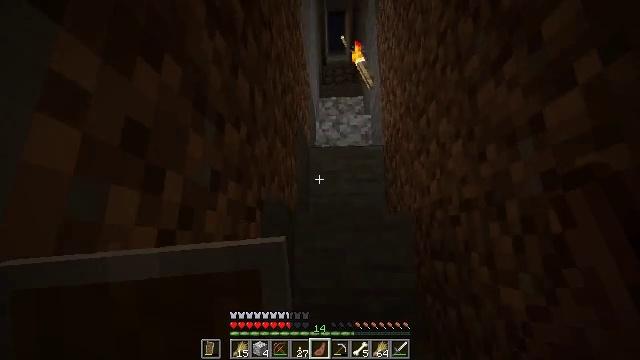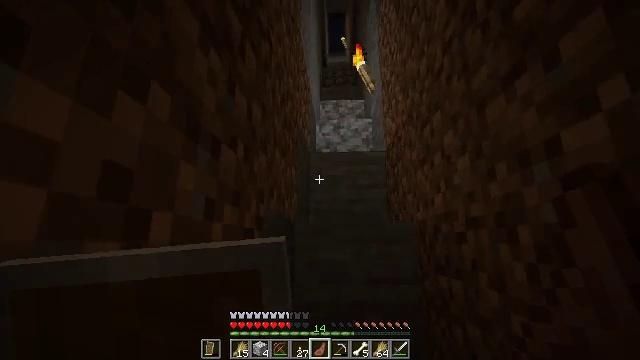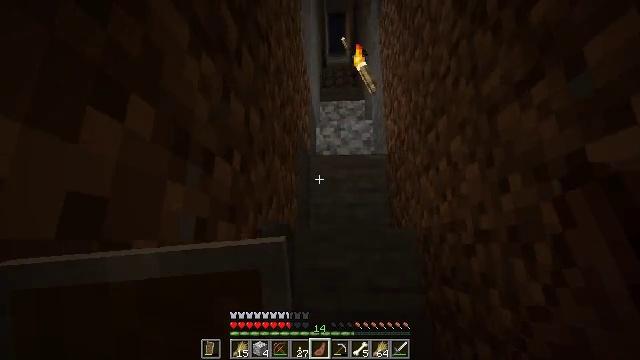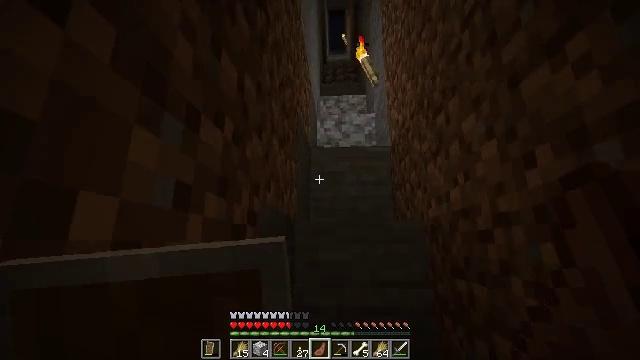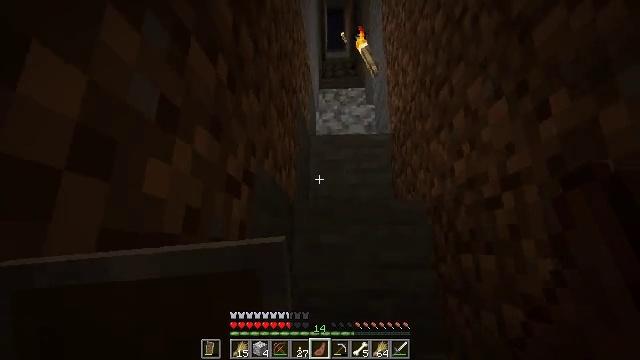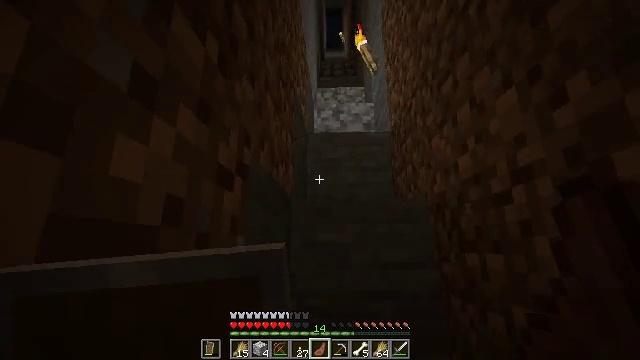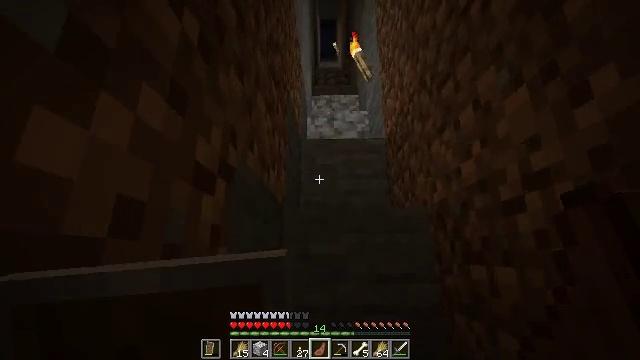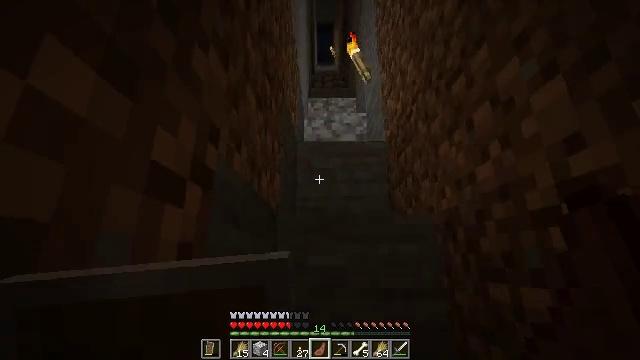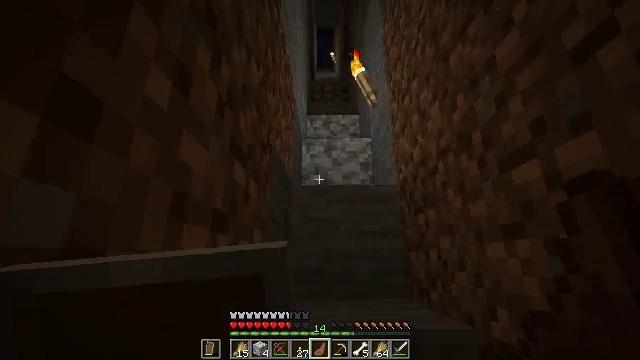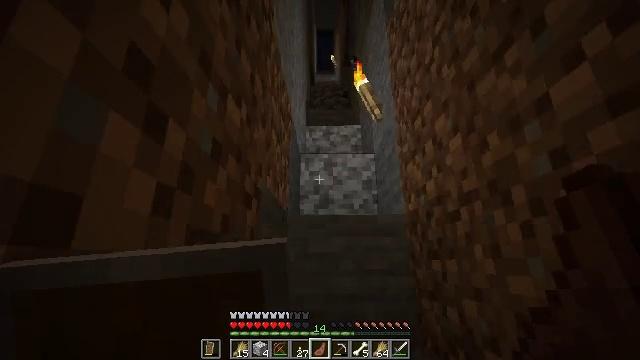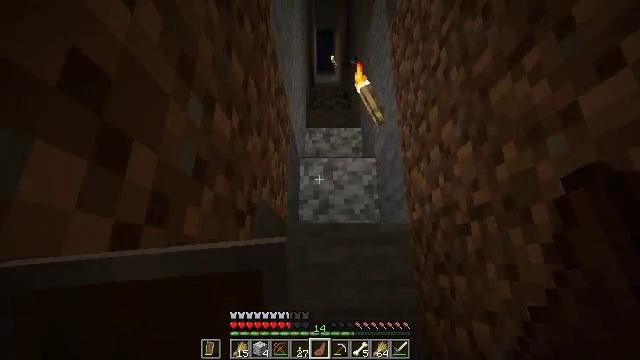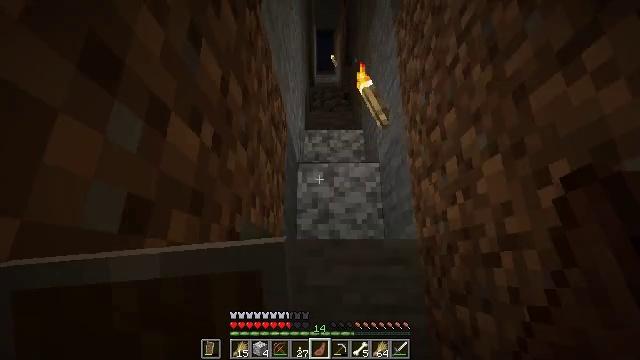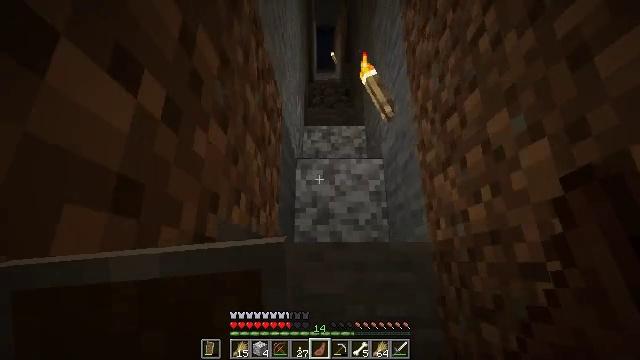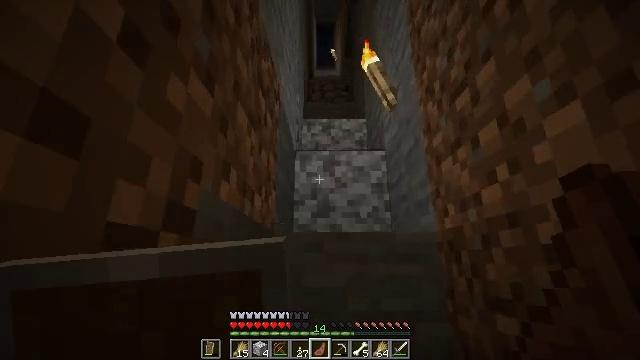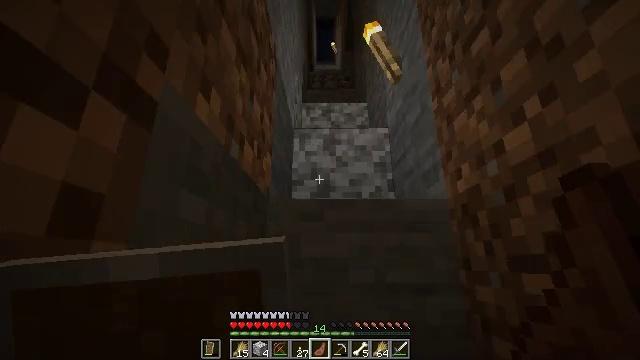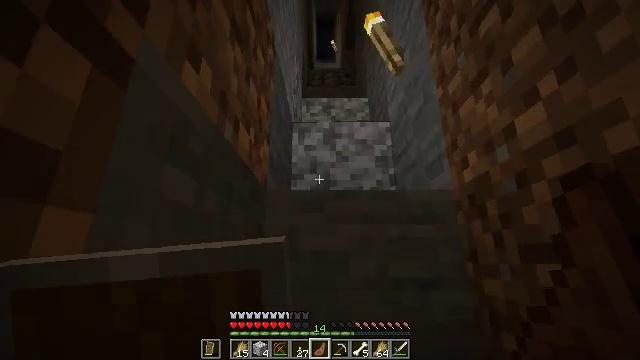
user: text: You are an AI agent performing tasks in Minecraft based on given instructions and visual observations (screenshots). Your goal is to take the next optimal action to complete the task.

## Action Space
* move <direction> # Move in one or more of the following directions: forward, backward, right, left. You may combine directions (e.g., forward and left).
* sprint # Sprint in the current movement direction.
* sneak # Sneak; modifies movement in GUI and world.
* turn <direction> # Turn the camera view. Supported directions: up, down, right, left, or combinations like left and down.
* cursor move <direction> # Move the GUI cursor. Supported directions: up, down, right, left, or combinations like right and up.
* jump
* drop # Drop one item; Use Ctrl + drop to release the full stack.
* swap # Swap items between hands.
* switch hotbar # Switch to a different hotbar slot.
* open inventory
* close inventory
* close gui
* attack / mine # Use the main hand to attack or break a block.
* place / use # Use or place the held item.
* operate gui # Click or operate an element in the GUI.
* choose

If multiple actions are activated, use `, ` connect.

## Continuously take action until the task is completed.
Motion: motion action
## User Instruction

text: Smelt gold ore into a gold ingot.
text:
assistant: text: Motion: move forward, jump
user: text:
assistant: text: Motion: move forward, jump
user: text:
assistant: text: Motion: move forward, jump
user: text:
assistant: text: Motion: move forward, jump
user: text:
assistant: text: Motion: move forward, jump
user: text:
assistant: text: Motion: move forward, turn right and up, jump
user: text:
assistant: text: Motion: move forward, jump
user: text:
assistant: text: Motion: move forward, jump
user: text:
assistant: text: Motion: move forward, jump
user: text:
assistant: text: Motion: move forward, jump
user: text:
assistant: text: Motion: move forward, jump
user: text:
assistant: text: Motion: move forward, jump
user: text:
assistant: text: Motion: move forward, jump
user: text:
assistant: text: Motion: move forward, jump
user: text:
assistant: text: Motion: move forward, jump
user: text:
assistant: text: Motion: move forward, jump
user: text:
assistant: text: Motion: move forward, jump
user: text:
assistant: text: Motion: move forward, jump
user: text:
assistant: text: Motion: move forward, jump
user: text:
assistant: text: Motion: move forward, jump
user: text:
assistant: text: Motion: move forward, jump
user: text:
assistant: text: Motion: move forward, jump
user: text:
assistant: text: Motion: move forward, jump
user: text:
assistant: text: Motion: move forward, jump
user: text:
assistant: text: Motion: move forward, jump
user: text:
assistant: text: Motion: move forward, jump
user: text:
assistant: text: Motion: move forward, jump
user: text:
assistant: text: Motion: move forward, jump
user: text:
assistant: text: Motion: move forward, jump
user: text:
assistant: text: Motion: move forward, jump